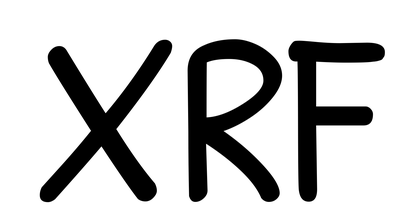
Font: PatrickHand-Regular